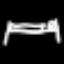
Label: bed